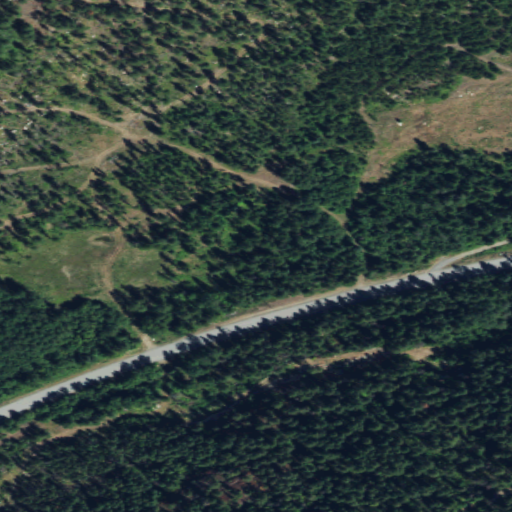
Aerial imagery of plain(s) in Washington named Howard Meadows containing evergreen forest, open development, shrub, low intensity development, and woody wetlands